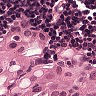
Metastatic tissue present: yes